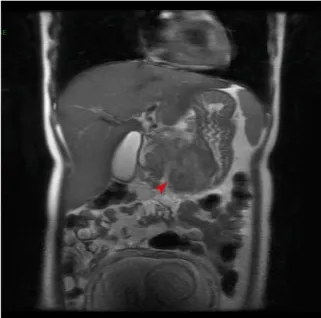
Magnetic resonance imaging (MRI) detected a tumor in the gastric sinus (as indicated by the red arrow, intersecting surface.
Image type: radiology (mri)